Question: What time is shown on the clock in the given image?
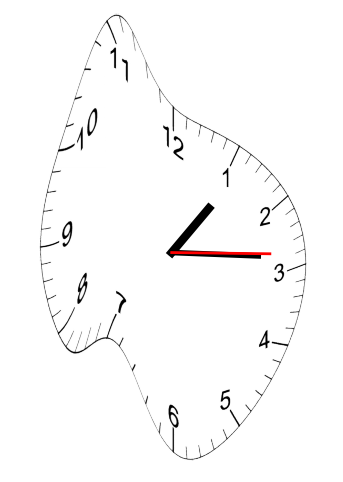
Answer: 01:14:14